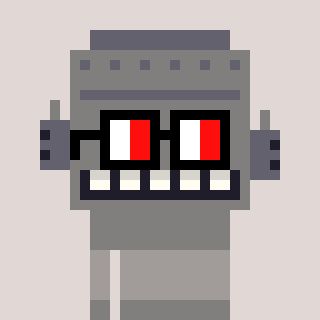
a pixel art character with square glasses with black frames and red eyes, a robot-shaped head and a bluegrey-colored body on a warm background